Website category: sports
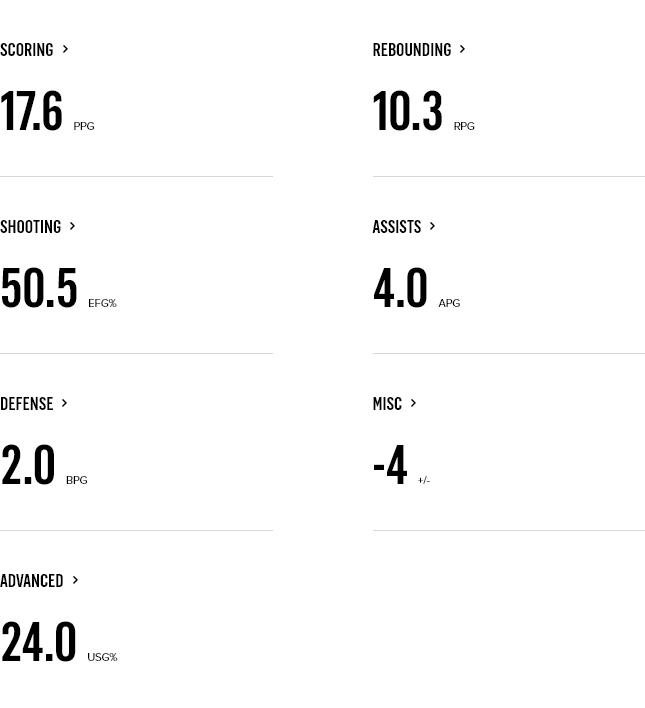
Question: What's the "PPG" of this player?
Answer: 17.6

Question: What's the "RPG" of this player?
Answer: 10.3

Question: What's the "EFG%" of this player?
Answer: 50.5

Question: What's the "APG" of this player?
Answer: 4.0

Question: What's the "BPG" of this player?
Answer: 2.0

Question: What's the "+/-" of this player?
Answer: -4

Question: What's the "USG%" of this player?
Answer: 24.0

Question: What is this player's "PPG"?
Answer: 17.6

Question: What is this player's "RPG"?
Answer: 10.3

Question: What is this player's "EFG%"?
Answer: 50.5

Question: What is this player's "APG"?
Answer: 4.0

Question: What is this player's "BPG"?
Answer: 2.0

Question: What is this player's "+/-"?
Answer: -4

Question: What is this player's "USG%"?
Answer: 24.0

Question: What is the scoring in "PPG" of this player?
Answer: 17.6

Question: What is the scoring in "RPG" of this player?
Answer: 10.3

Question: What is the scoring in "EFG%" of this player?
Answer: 50.5

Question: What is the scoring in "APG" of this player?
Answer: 4.0

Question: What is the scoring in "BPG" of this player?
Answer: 2.0

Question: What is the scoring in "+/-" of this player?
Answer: -4

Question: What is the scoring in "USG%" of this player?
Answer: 24.0

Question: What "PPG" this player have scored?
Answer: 17.6

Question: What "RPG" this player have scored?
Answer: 10.3

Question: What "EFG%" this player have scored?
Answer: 50.5

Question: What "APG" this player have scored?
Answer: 4.0

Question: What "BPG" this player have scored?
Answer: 2.0

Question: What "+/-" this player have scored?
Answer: -4

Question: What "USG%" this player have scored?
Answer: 24.0

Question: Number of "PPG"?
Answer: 17.6

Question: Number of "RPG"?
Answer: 10.3

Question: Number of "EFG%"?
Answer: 50.5

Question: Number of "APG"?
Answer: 4.0

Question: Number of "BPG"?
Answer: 2.0

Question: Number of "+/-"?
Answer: -4

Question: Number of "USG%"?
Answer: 24.0

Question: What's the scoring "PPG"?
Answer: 17.6

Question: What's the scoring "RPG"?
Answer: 10.3

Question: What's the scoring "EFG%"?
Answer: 50.5

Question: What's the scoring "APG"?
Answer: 4.0

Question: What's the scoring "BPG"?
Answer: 2.0

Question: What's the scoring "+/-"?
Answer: -4

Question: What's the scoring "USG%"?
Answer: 24.0